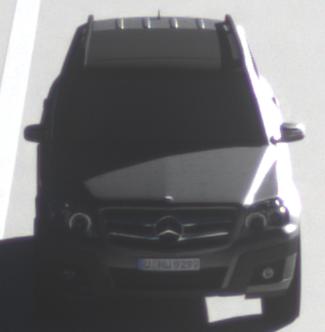
Make: Mercedes-Benz
Model: GLK 280
Detailed model: GLK-Class (204)
Model produced from: 2008/10
Model produced until: 2009/04
Doors: 5
Color: gray
Road condition: dry road
Daytime: morning or afternoon
Contrast: high contrast